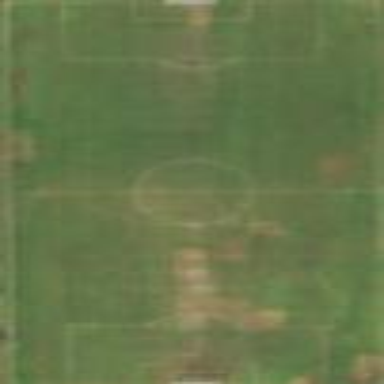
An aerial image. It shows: Soccer pitch with grass surface for leisure land.